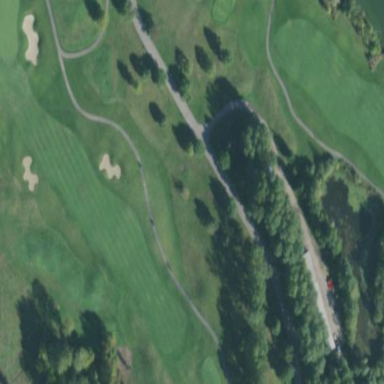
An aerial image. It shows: Scenic golf fairway.